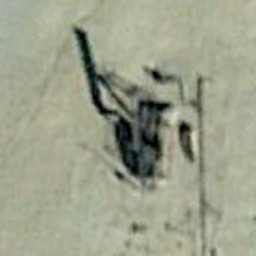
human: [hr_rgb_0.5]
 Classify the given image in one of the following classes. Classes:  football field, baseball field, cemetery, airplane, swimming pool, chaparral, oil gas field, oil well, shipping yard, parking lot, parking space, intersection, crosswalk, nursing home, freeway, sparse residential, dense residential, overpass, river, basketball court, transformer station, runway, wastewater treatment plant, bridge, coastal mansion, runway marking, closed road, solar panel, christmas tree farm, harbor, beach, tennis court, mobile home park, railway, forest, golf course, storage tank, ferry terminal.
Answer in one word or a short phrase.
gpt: oil well